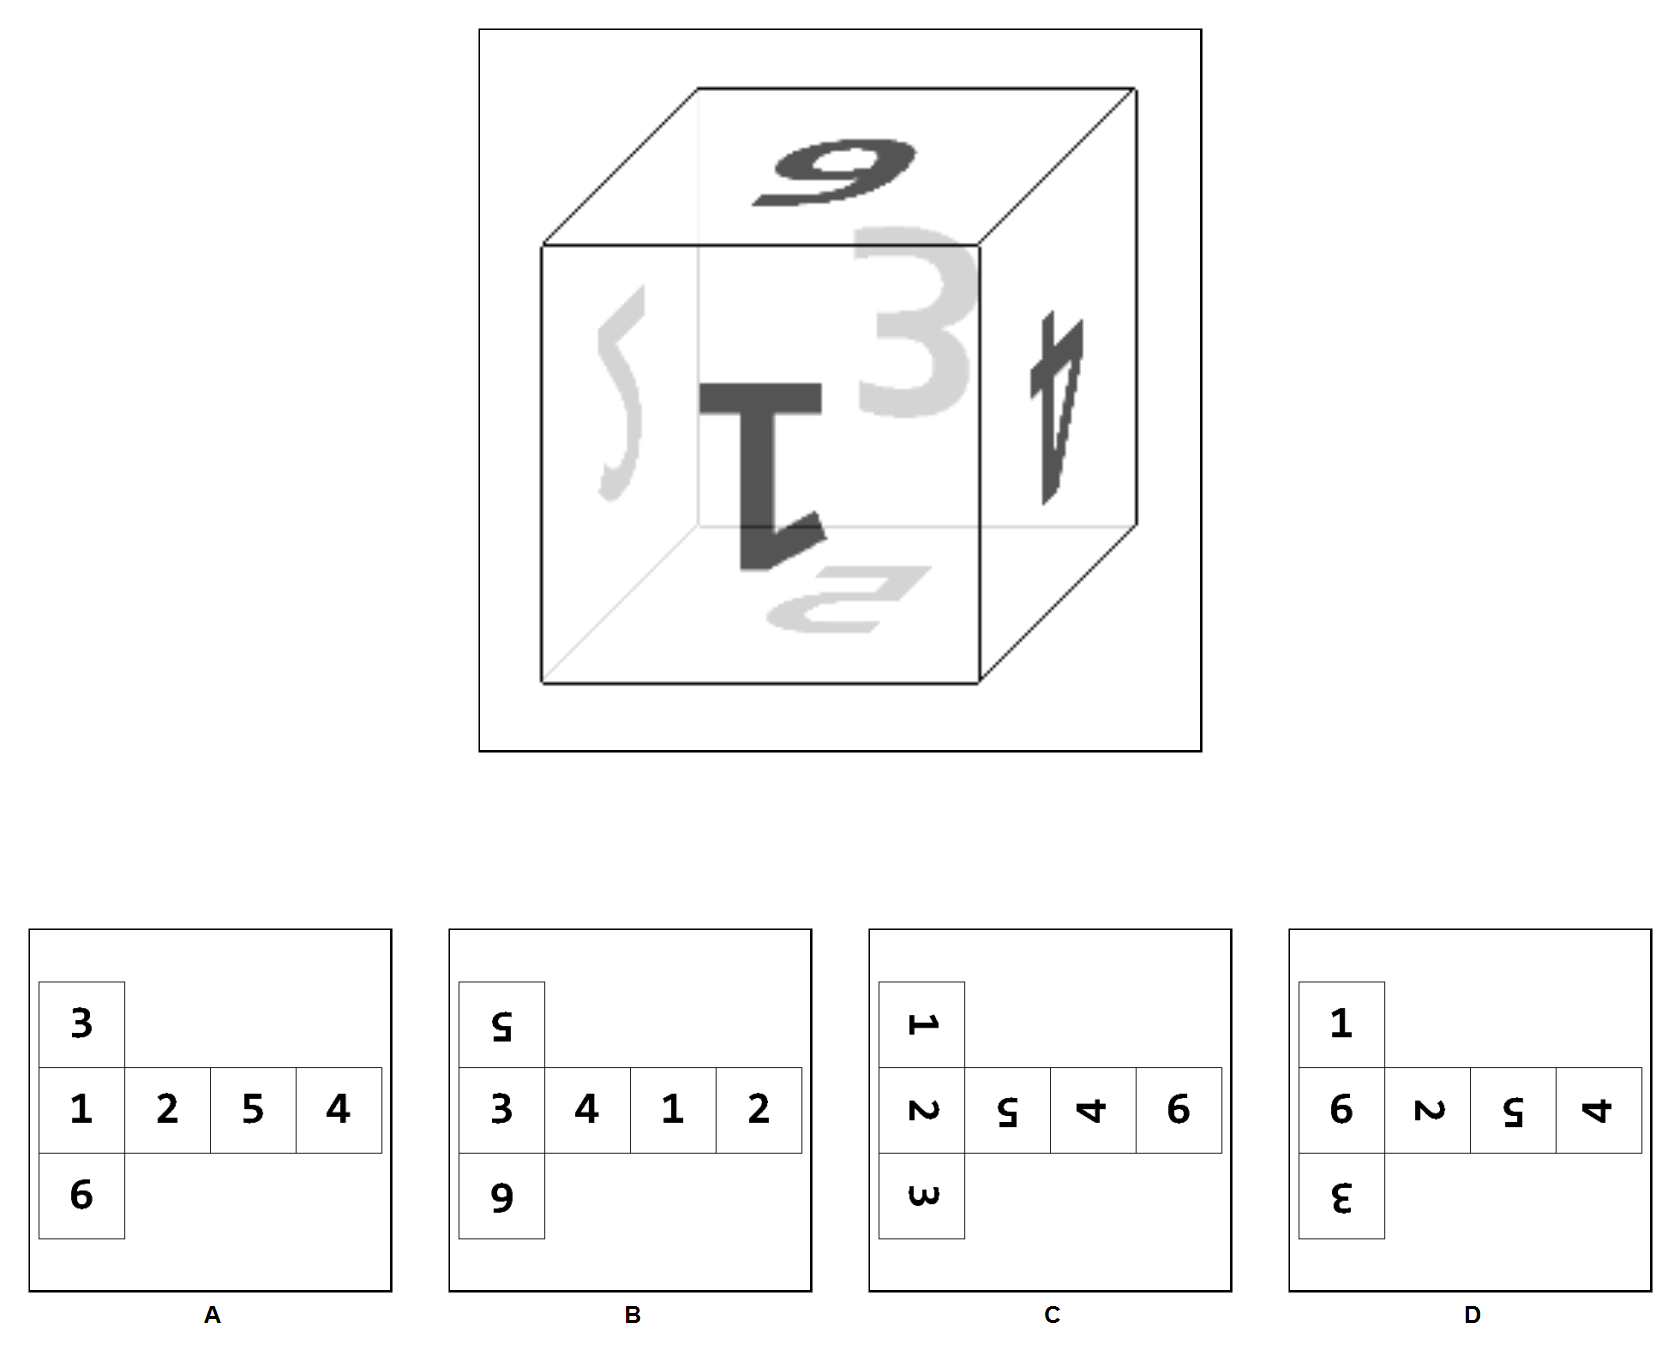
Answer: A